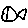
Label: fish